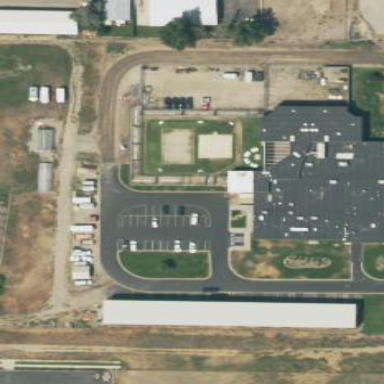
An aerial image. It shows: Prison.